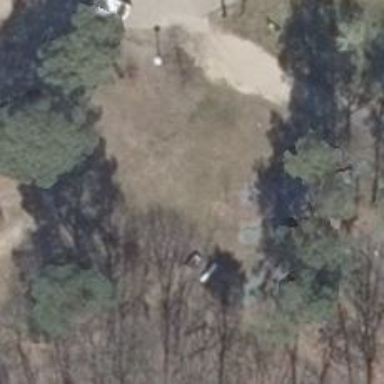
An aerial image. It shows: BBQ amenity.